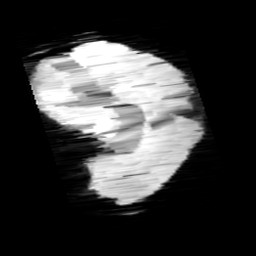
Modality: minIP
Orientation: sagittal
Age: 10
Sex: female
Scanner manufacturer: siemens
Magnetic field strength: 3 T
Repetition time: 0.027 s
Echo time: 0.02 s